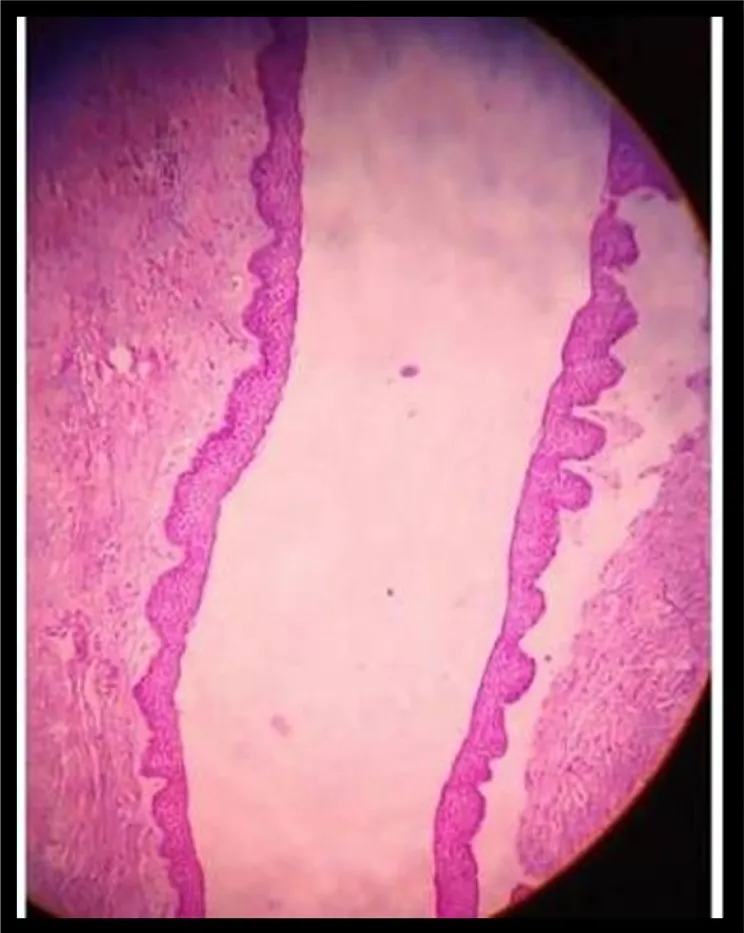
Histopathology.
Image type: pathology (h&e)